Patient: sex M, age 46
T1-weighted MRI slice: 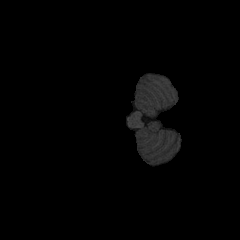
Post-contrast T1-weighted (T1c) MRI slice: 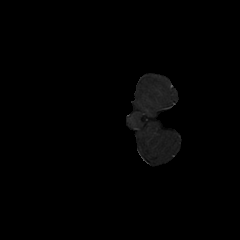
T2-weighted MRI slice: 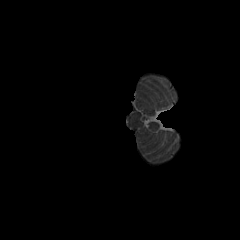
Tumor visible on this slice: no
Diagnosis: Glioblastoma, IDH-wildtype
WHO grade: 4